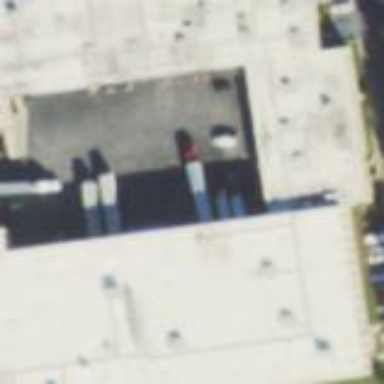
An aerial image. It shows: Building with flat roof.